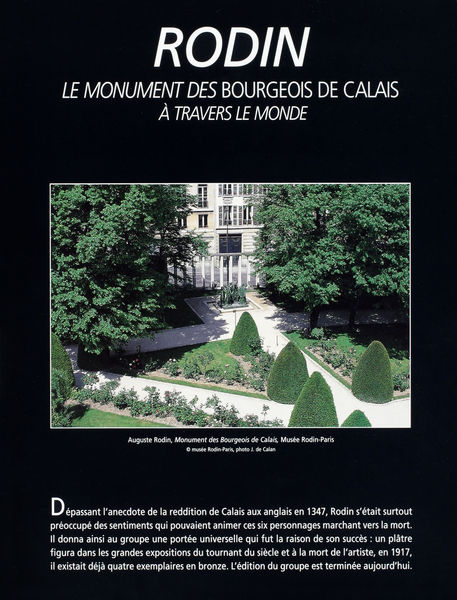
Titel: Die Bürger von Calais
Künstler: Auguste Rodin
Institution: Paris, Musée Rodin
Schlagwörter: baum, schatten, weiß, bäume, grün, fenster, frankreich, schwarz, straße, säule, säulen, tür, anlage, gebäude, haus, park, rasen, weg, architektur, bild, strauch, busch, büsche, sträucher, wege, pflanzen, garten, schrift, sommer, vogelperspektive, französisch, plastik, rodin, foto, fotografie, photographie, mond, antike, buch, palast, kiesel, schlicht, titel, seite, text, plakat, titelblatt, photo, ausstellung, farbfoto, schloß, rechteckig, beete, buchs, welt, geometrie, bildunterschrift, monument, katalog, prospekt, rabatten, monde, hazs, gebäde, bourgeois, sturktur, calais, übersichtlich, broschüre, zierbusch, museum rodin, napper